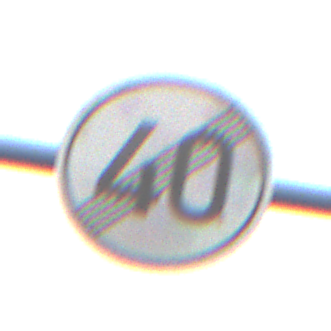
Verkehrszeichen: EndeGeschwindigkeit40
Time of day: MorningAfternoon
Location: Outdoor (Nature)
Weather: Overcast
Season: NotSpecified
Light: Natural